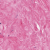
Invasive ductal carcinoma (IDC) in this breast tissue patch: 0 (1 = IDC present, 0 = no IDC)